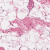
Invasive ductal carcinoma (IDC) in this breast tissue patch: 0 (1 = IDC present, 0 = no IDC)